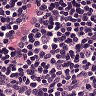
Metastatic tissue present: no